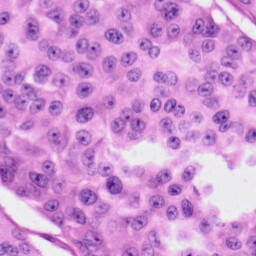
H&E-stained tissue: Skin